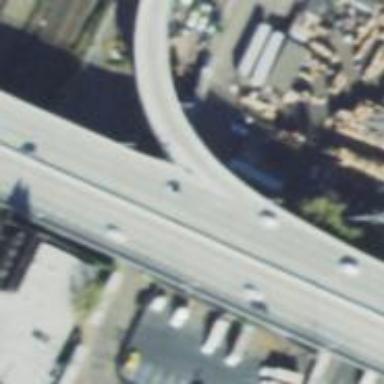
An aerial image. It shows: Urban freeway bridge over motorway.